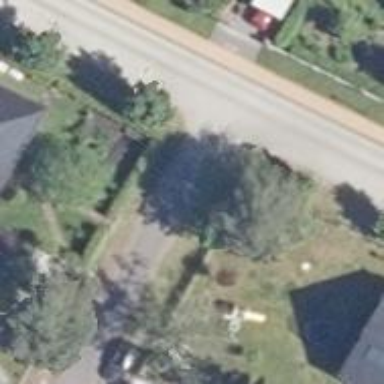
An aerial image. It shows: Residential road.